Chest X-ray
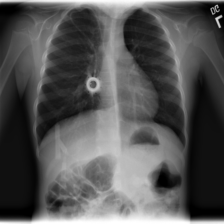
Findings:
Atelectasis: negative
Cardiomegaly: negative
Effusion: negative
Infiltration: negative
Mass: negative
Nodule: negative
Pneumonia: negative
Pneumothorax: negative
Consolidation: negative
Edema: negative
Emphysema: negative
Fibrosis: negative
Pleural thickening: negative
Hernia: negative